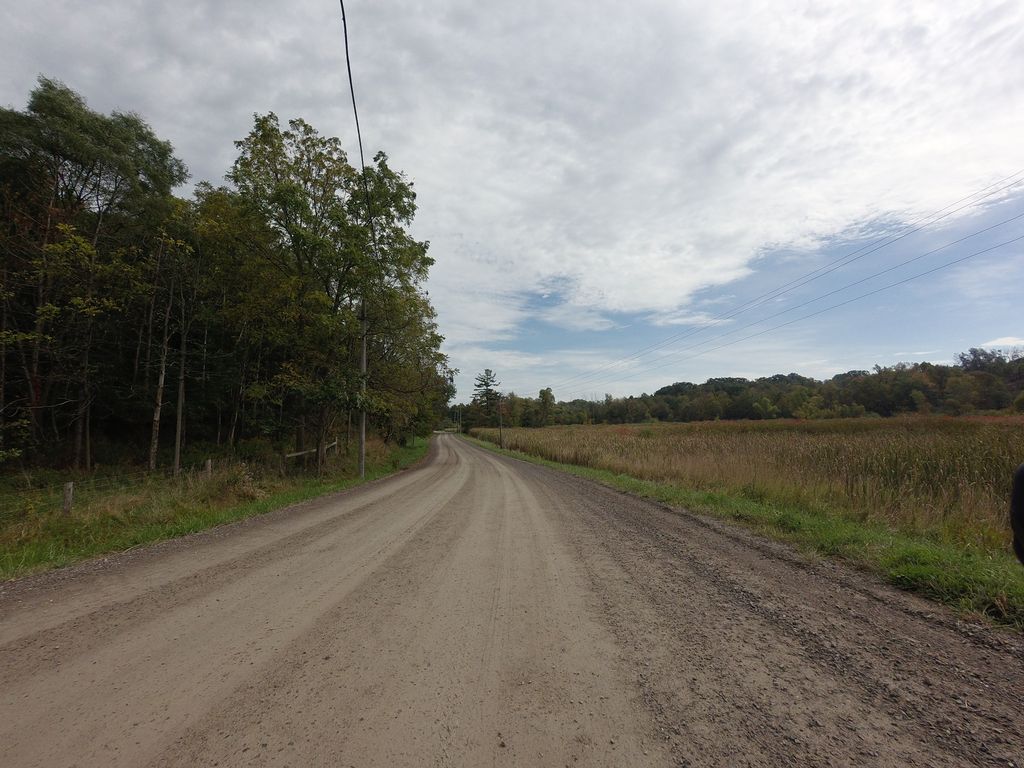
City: hamilton